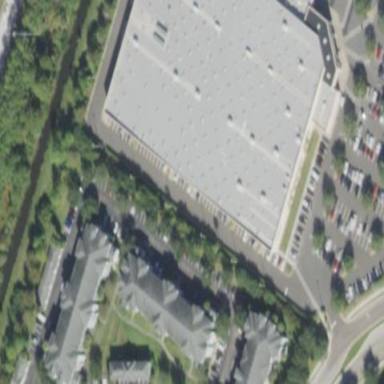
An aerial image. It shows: Wholesale shop building.